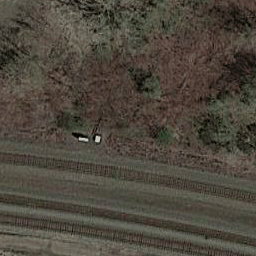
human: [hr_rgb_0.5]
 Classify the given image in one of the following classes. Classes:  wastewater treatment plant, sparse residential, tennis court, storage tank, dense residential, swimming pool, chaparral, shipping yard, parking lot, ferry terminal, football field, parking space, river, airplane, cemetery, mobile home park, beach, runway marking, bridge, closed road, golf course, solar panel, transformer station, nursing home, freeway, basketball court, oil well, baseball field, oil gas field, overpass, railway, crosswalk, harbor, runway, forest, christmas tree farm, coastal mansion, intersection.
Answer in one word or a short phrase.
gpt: railway